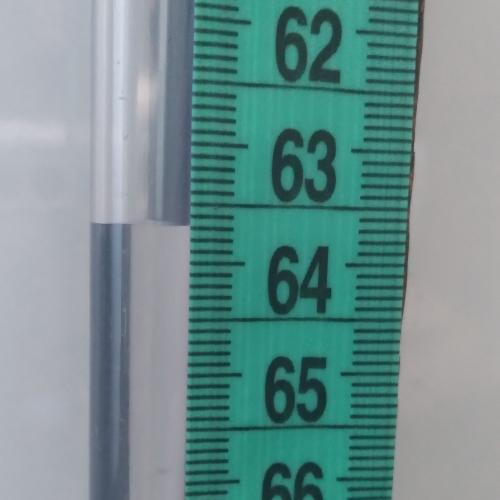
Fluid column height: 63.7 cm